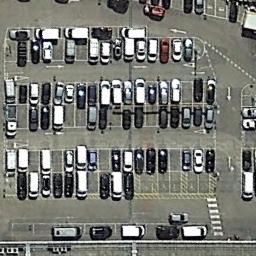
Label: parking_lot